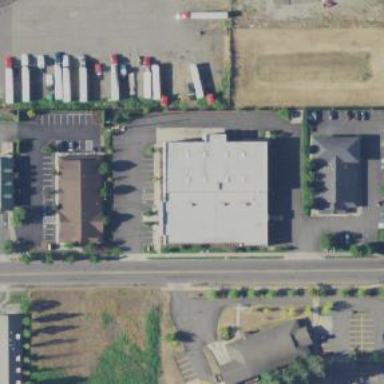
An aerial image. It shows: Trading shop located within building.